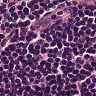
Metastatic tissue present: no